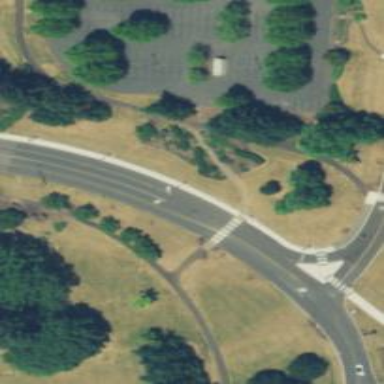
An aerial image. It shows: Crossing on path.